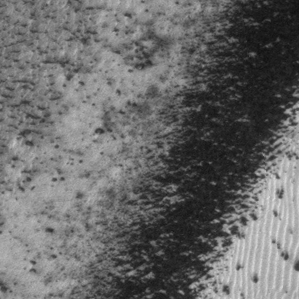
Label: frost